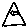
Label: triangle